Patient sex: M
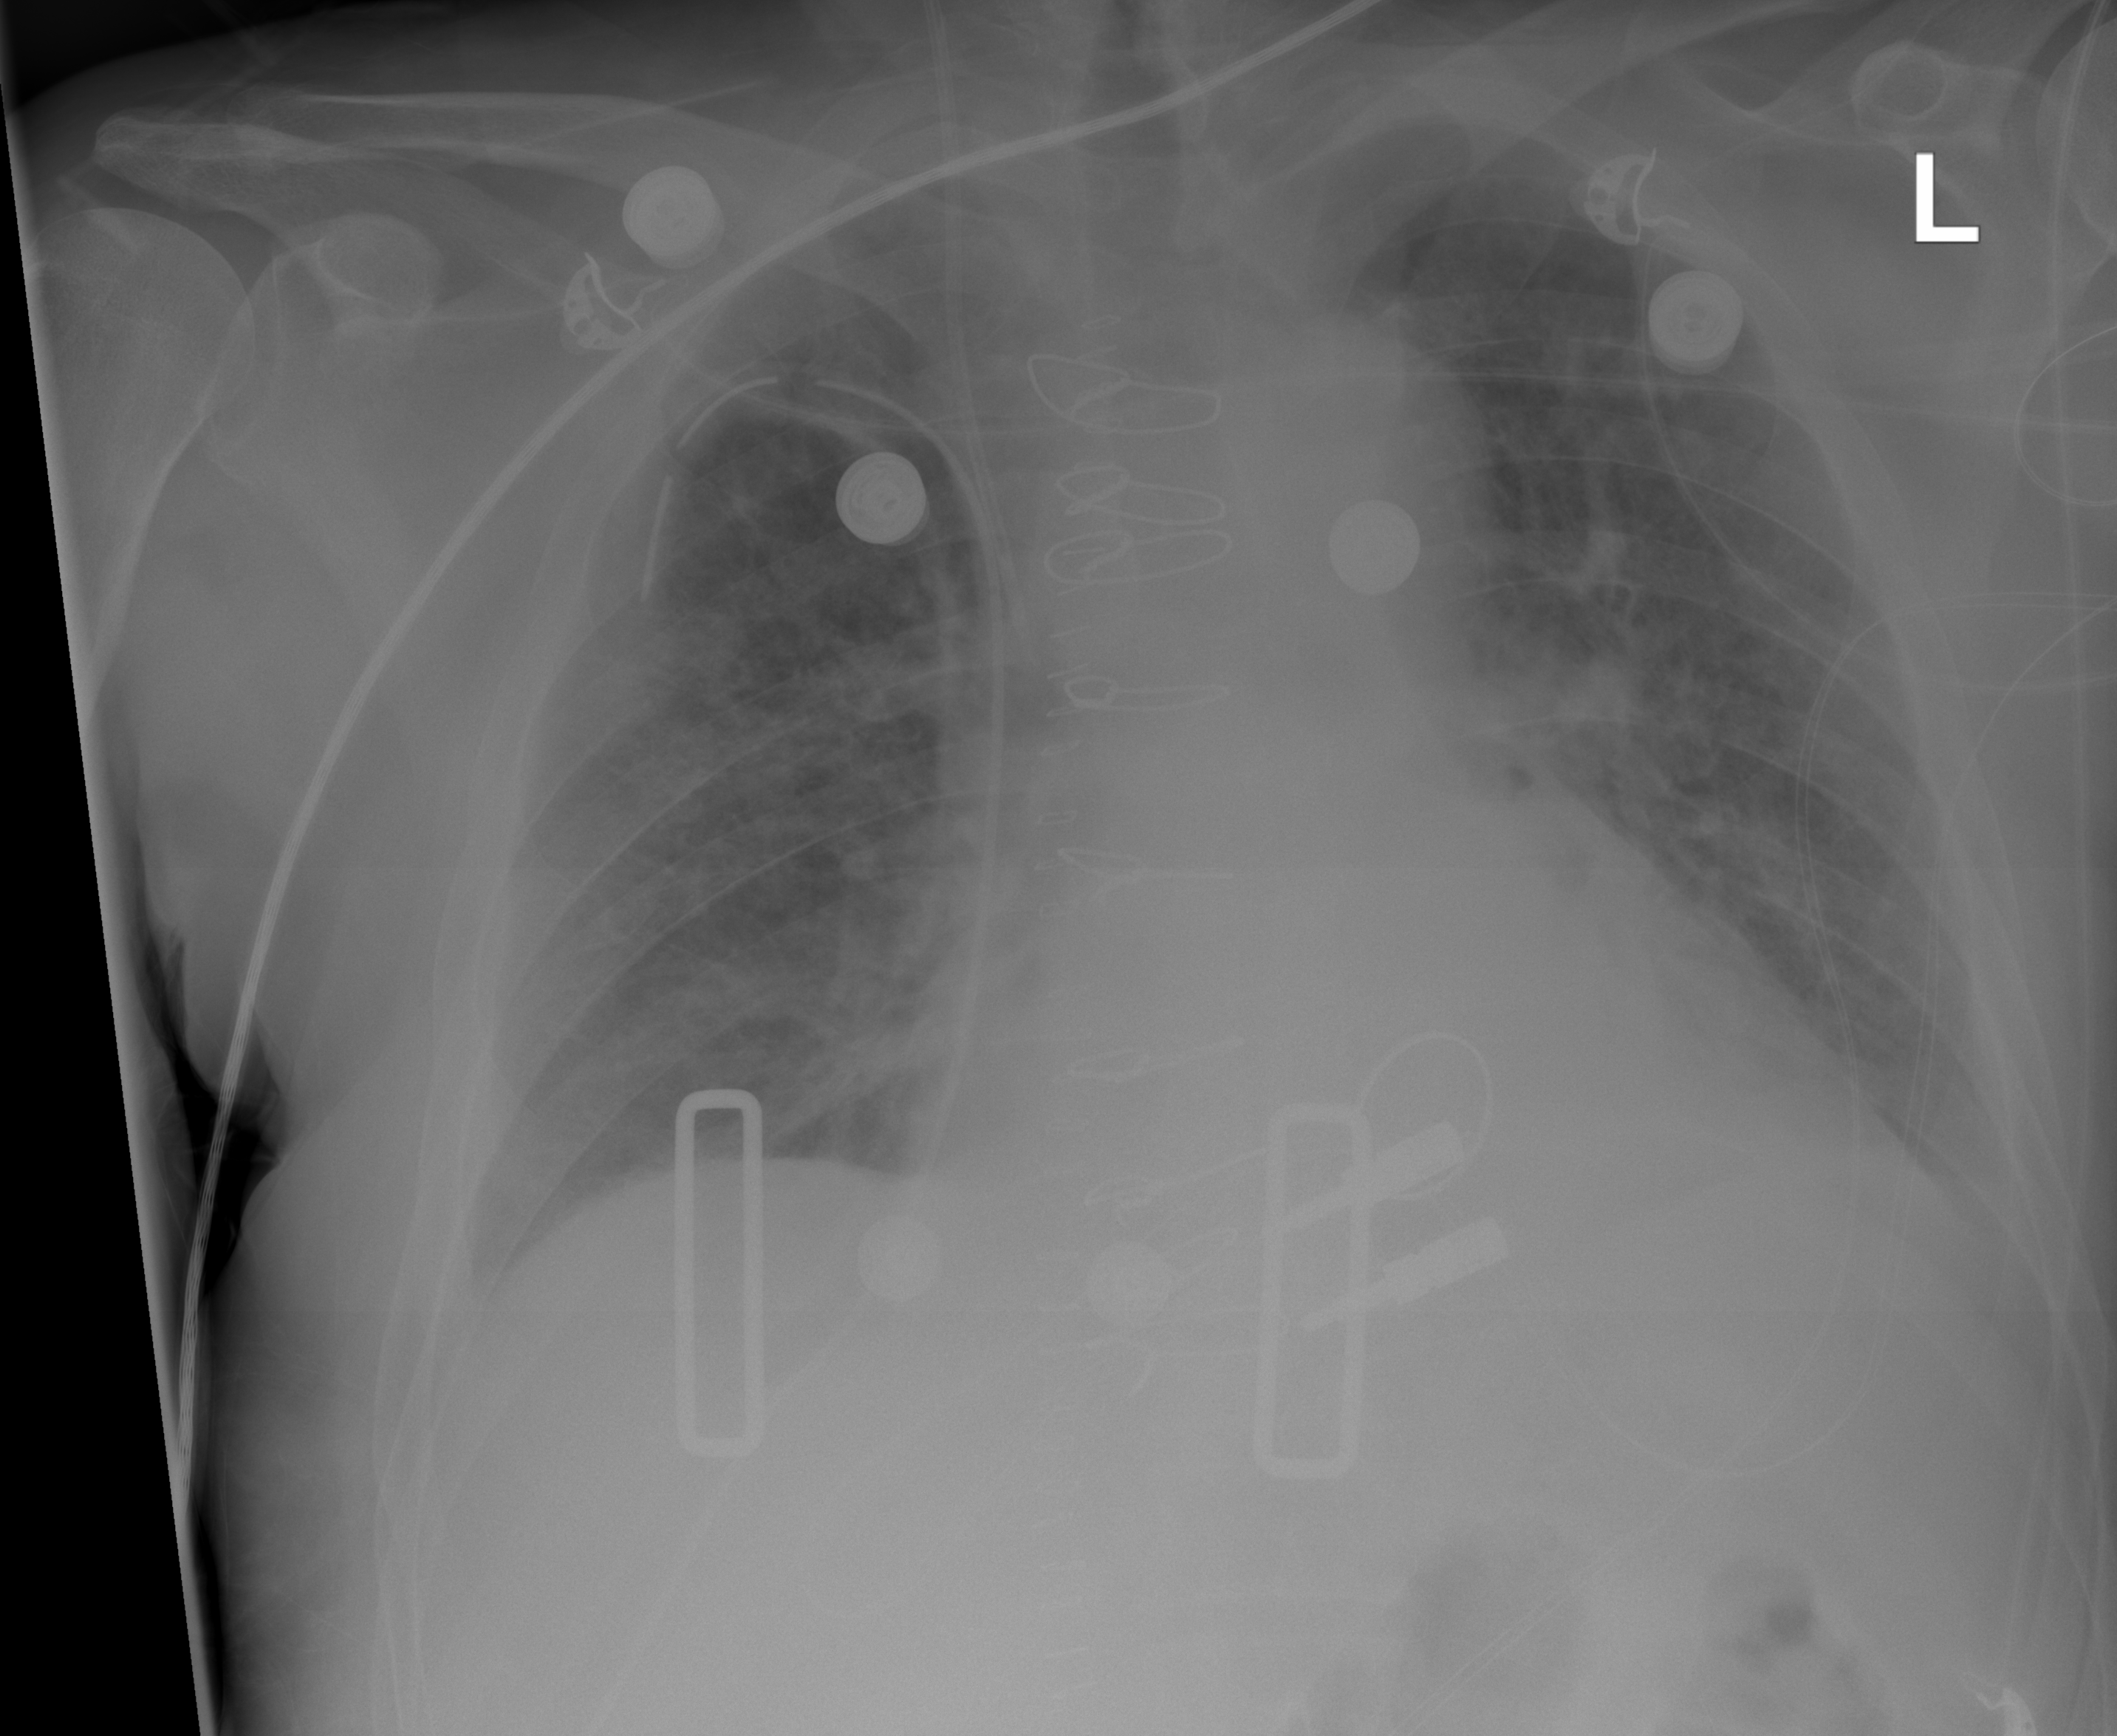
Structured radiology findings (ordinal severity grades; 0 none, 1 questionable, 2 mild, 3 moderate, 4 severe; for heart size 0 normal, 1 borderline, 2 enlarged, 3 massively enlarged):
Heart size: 2
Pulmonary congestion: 2
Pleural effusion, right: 2
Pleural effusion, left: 2
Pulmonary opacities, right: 0
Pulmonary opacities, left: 0
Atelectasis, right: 3
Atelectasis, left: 2